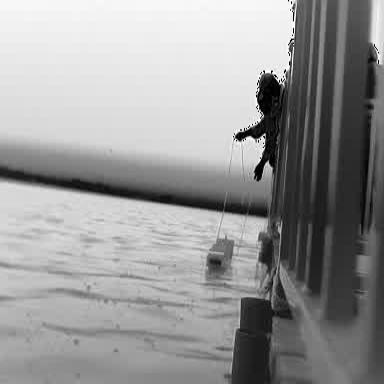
There is a container_ship in the infrared image.